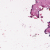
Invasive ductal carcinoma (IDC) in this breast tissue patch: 0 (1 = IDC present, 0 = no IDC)